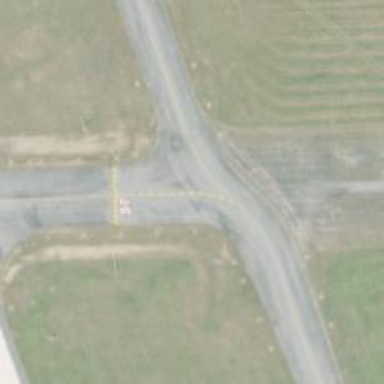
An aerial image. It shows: View of taxiway at the airport.